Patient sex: M
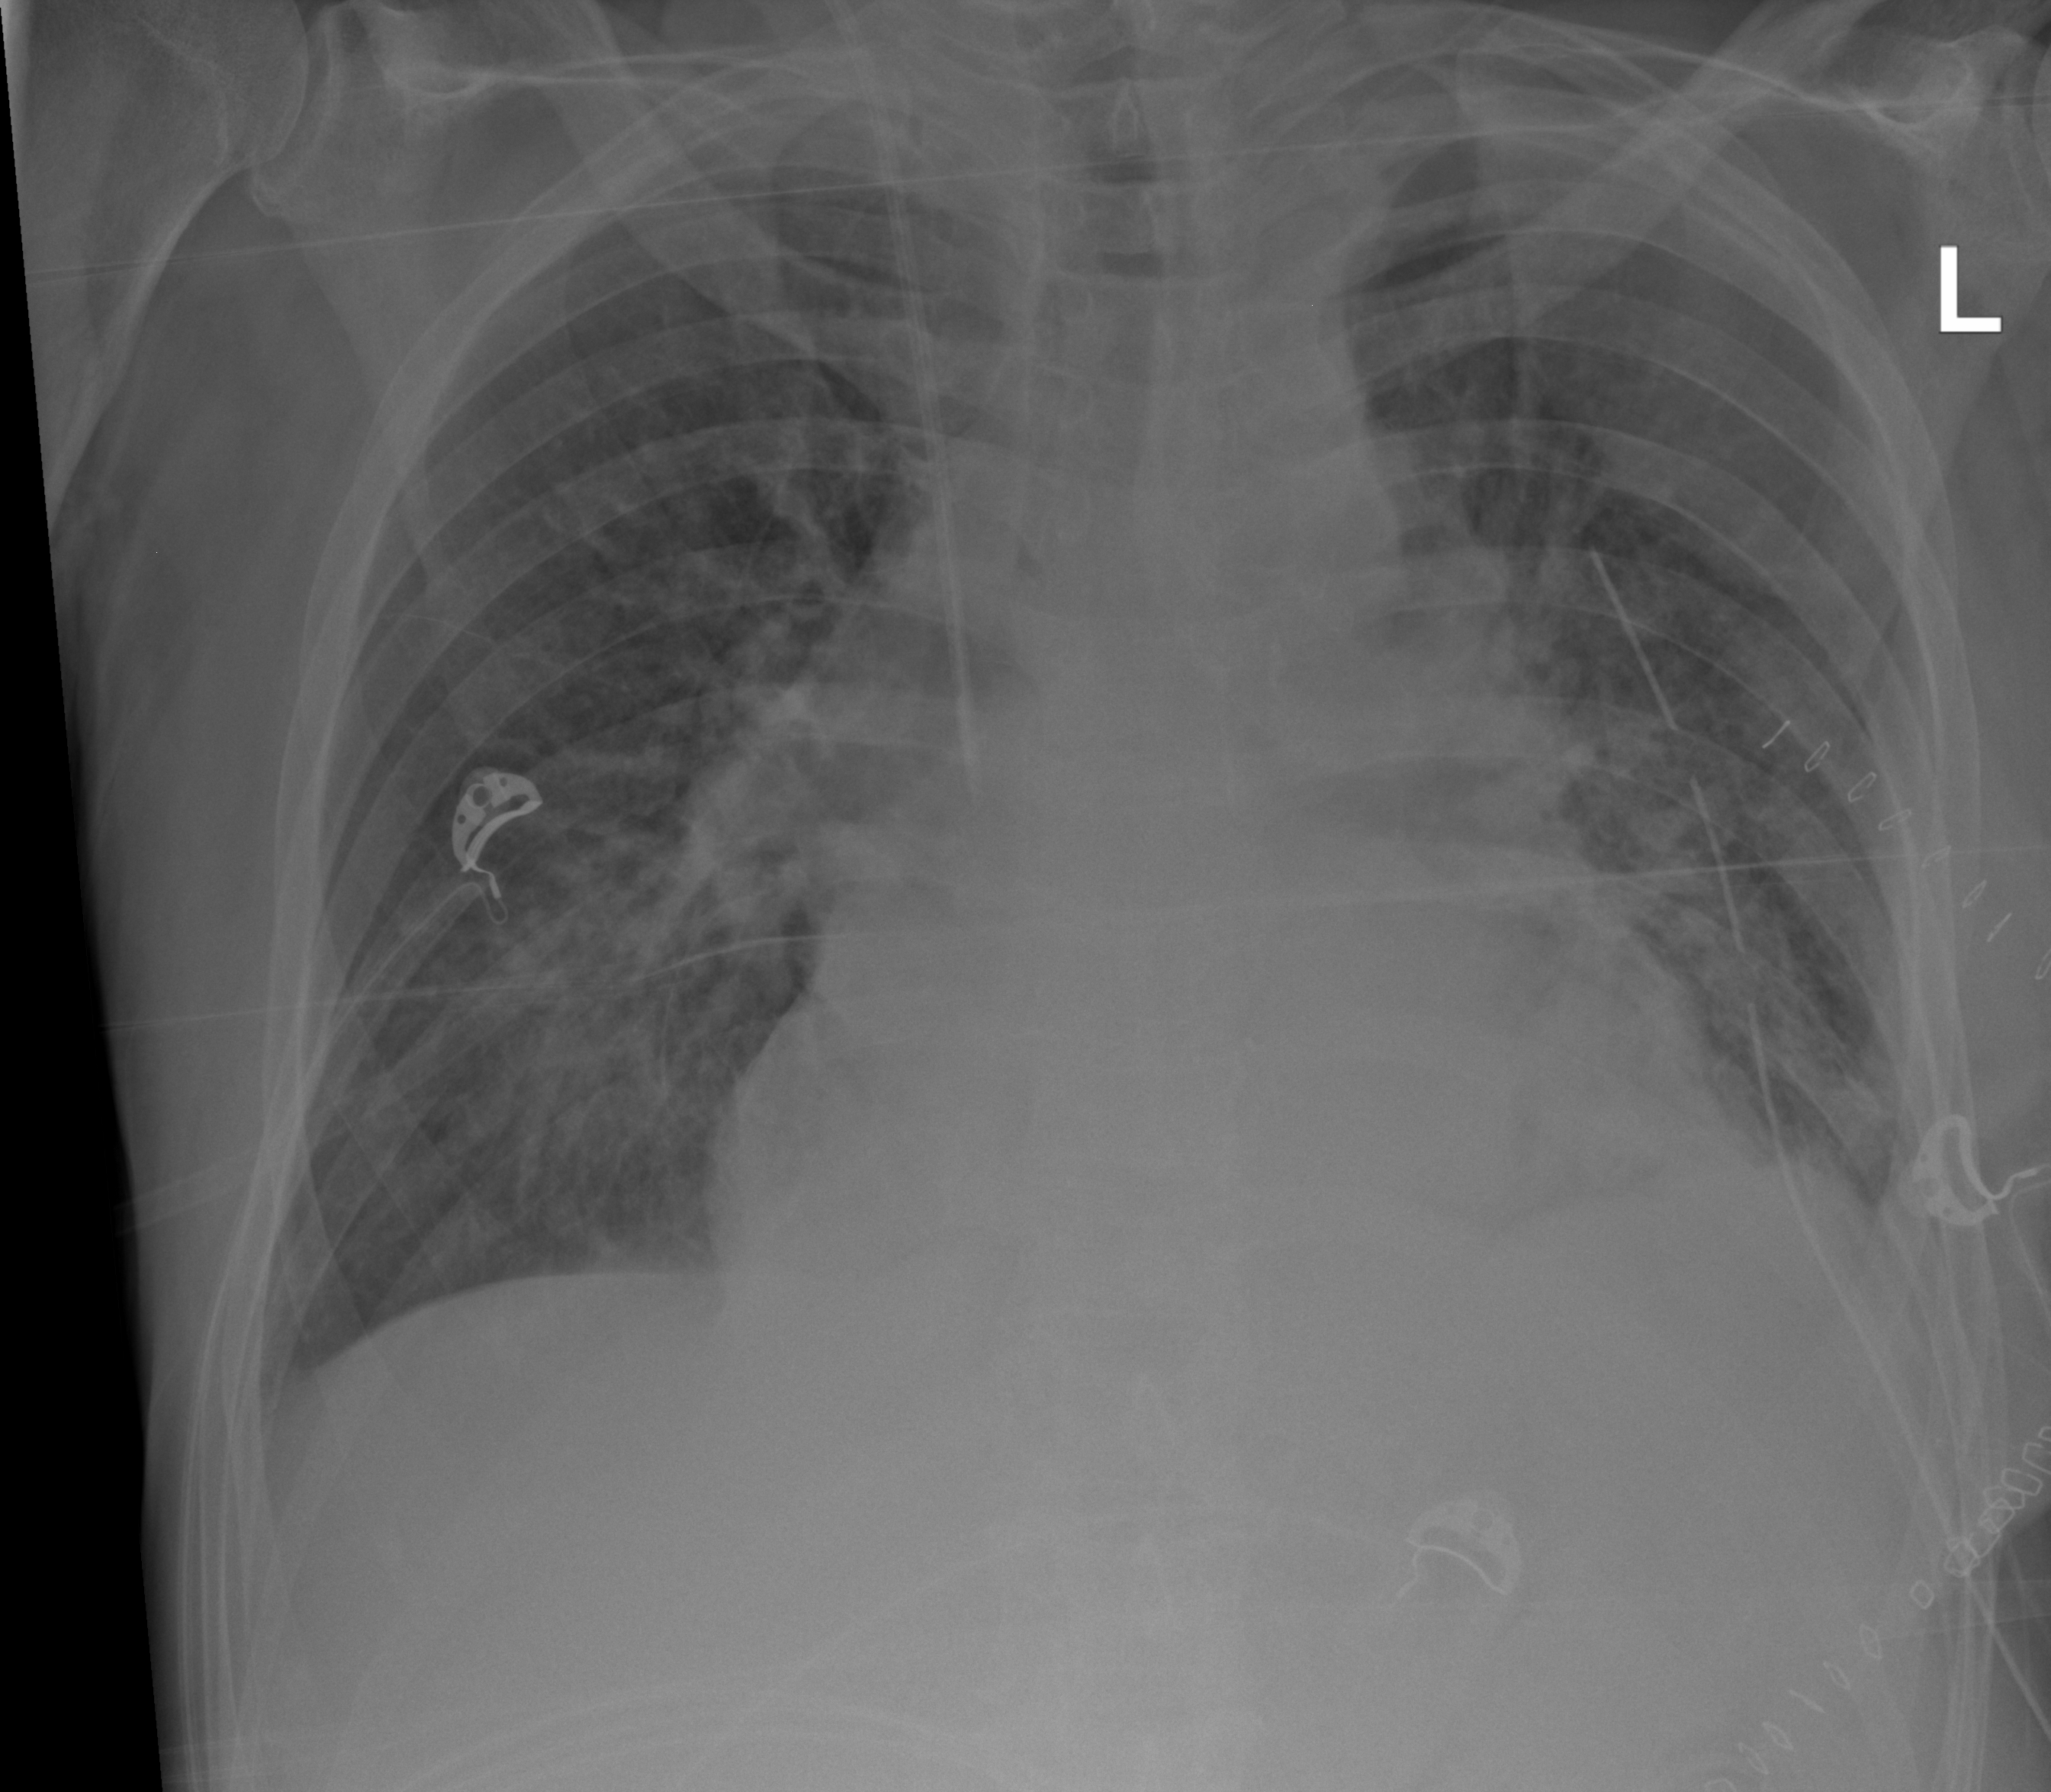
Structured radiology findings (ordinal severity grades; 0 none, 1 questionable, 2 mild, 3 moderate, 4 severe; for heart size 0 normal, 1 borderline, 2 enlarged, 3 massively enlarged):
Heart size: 2
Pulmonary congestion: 2
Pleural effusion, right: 2
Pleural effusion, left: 2
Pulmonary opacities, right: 3
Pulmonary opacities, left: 3
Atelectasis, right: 3
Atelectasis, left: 3